Question: I just installed the as IDE for play framework. And when I tried to import play project, I don't see option to import it as SBT project.

Have I missed anything here?
Thank you!
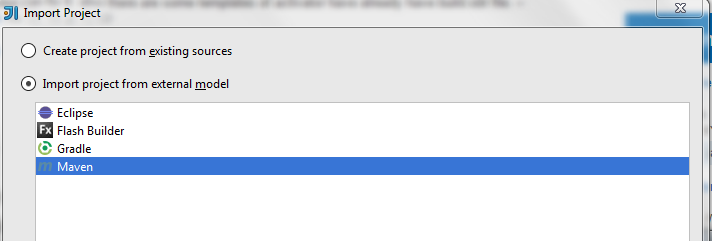
Answer: I had to open the IDEA anyway and then install the plugin. After that I restarted the IDEA and then the option was there.